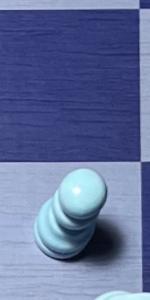
Label: Pawn_White